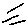
Label: line